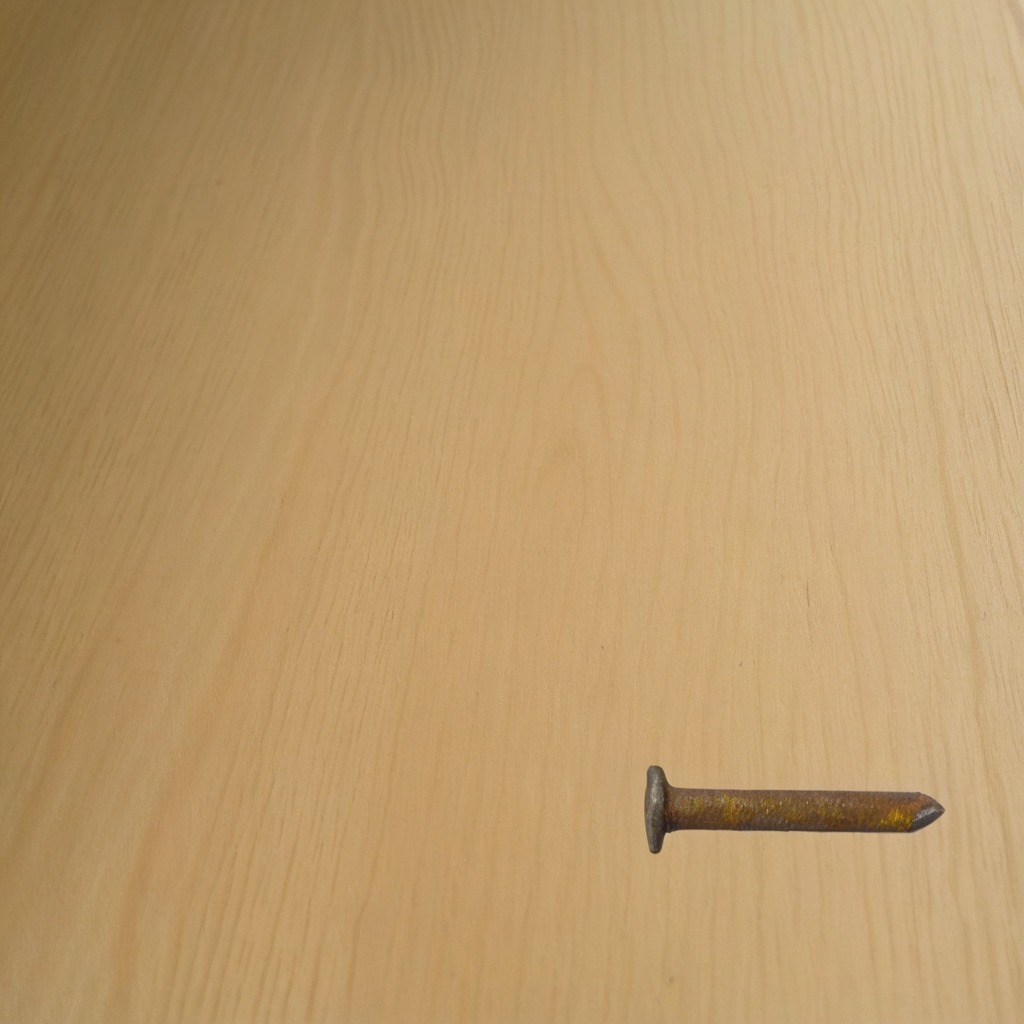
An iron nail is lying on a plywood surface in a paint workshop lit by afternoon window light.